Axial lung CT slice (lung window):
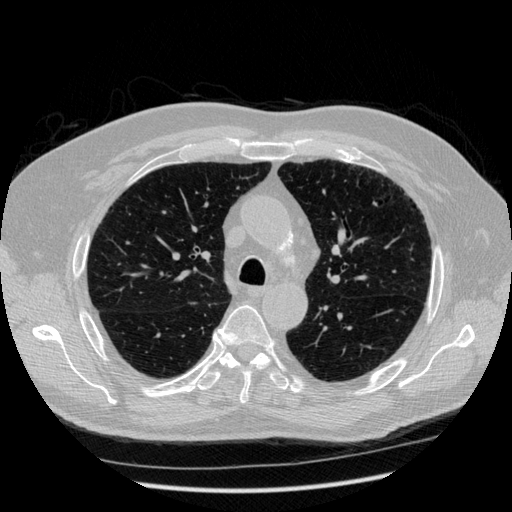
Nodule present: no